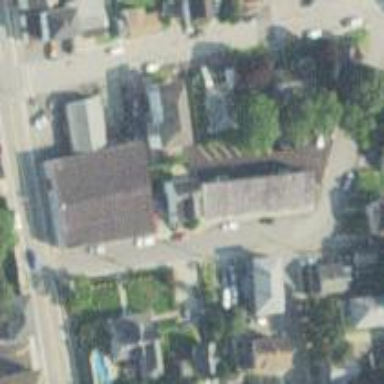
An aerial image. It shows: Alley classified as service road.